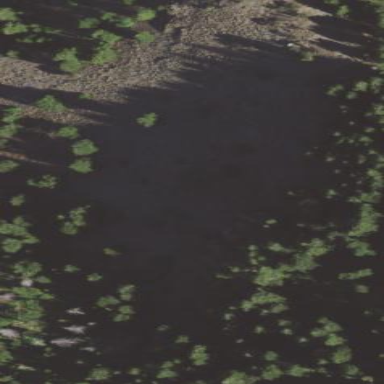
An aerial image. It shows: Area covered in scrub vegetation.